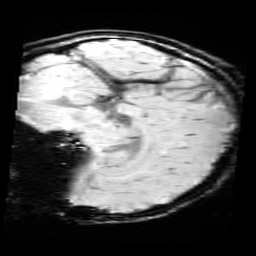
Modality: SWI
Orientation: sagittal
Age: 11
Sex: female
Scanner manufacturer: siemens
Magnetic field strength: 3 T
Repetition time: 0.027 s
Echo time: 0.02 s